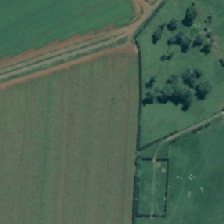
Land cover: shortrotation_cropland